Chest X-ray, AP view. Patient: 40 years old, sex M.
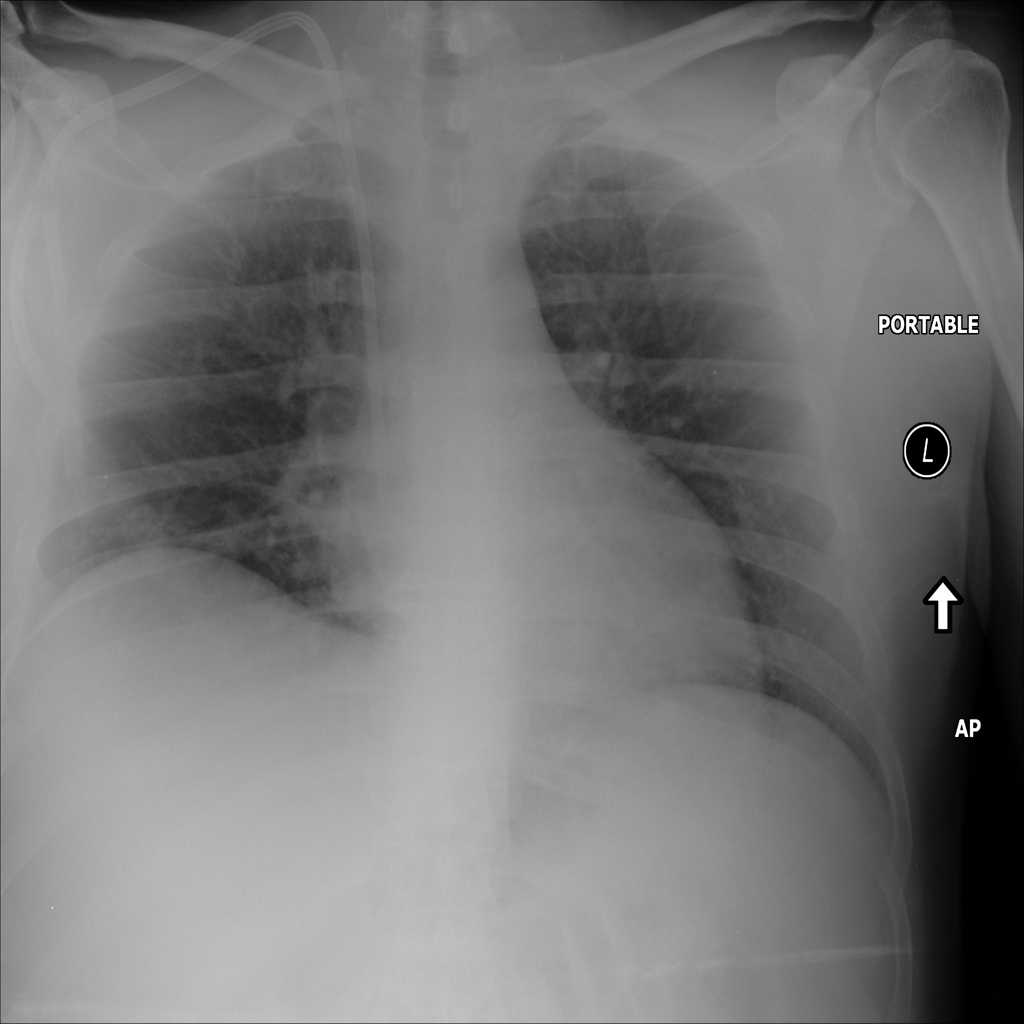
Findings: No Finding